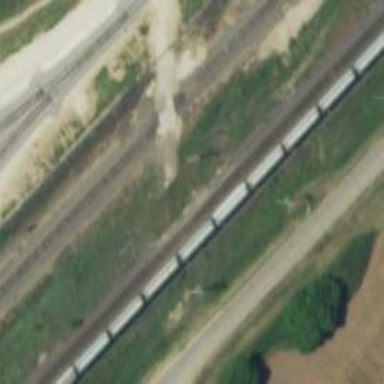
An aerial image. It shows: Railway level crossing.